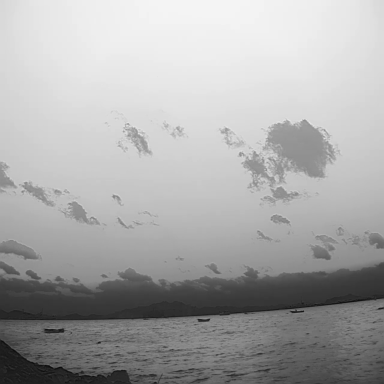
There are three bulk_carriers in the infrared image.